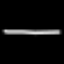
Label: line